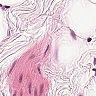
Metastatic tissue present: no